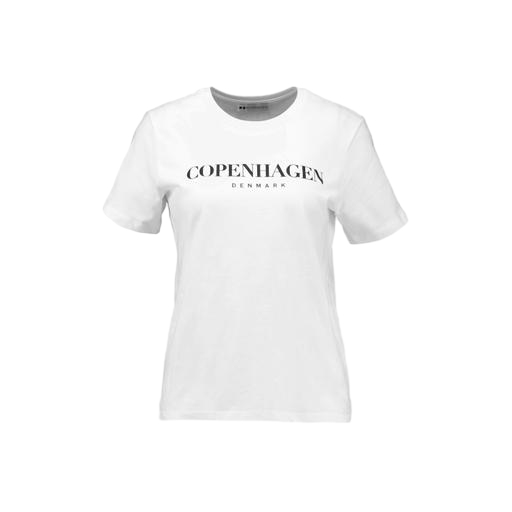
white t-shirt and black letters, white graphic t-shirt only macy, white logo-print t-shirt, white background